Interaction volume radius: 10 \u00c5
Interaction volume height: 15 \u00c5
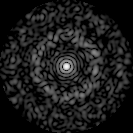
Disorder parameter: 0.8331